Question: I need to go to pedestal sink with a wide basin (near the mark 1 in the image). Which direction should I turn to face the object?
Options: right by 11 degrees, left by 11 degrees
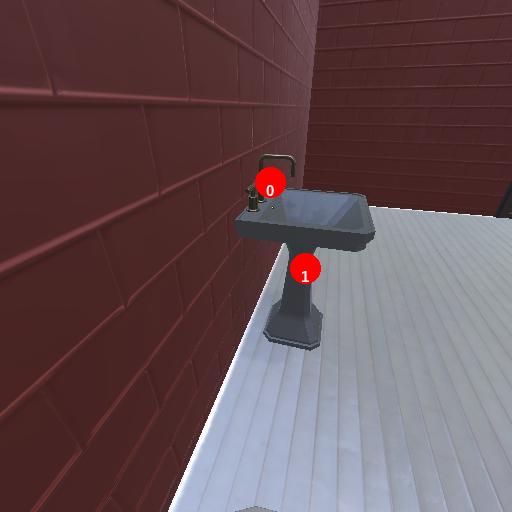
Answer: right by 11 degrees